Question: I've been turned on to the Apache IO package <URL>, so have downloaded it.
Yet, not wanting to clutter up my project with more stuff than I need, but simultaneously not wanting to omit necessary bits, I want to know just which jar file or files I need to add. There are several:

Based on what I found <URL>, adding the .jar[s] should go smoothly, but which one[s] do I need?
Is commons-io-2.4.jar enough? Is commons-io-2.4-sources.jar enough? Both of them? Or...???
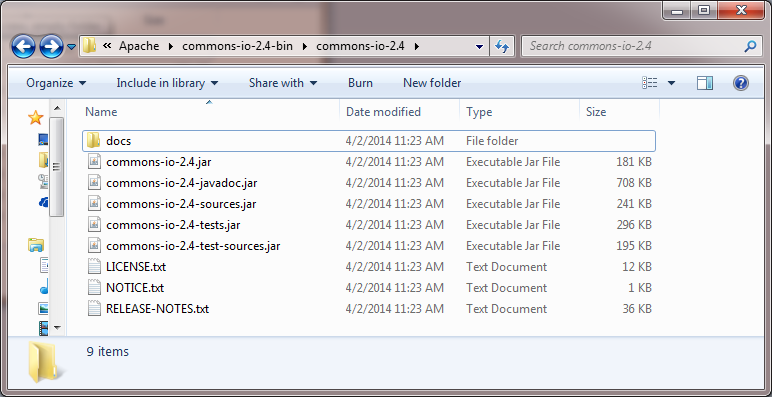
Answer: You only need the 'commons-io-2.4.jar' to use the library.
Explanation on the other ones
'commons-io-2.4-sources.jar': sourcecode for 'commons-io-2.4.jar'
'commons-io-2.4-javadoc.jar': documentation for 'commons-io-2.4.jar'
'commons-io-2.4-tests.jar': tests for 'commons-io-2.4.jar'
'commons-io-2.4-test-sources.jar': sourcecode for 'commons-io-2.4-tests.jar'